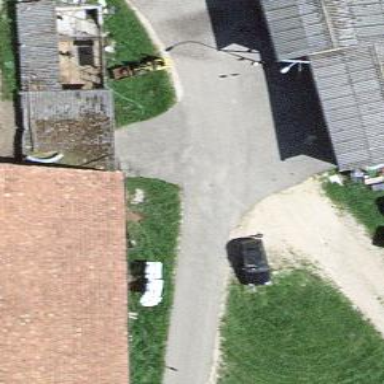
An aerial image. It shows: Paved driveway designated as service road.